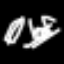
Label: leaf